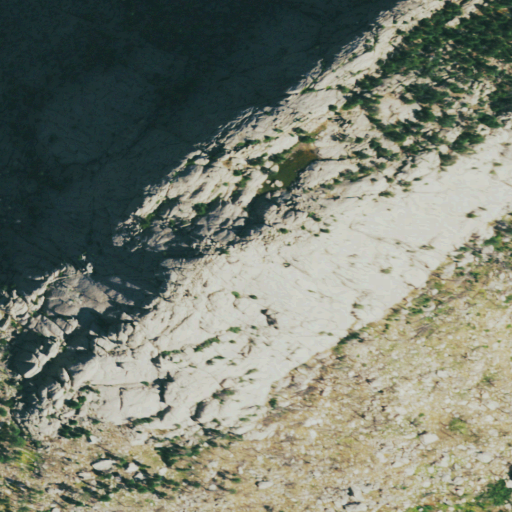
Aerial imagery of mountain in Colorado named Greyrock Mountain containing shrub, evergreen forest, grassland, and barren land